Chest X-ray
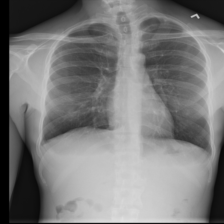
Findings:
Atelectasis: negative
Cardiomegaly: negative
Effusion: positive
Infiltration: negative
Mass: negative
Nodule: negative
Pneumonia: negative
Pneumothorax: negative
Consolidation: negative
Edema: negative
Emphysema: negative
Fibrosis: negative
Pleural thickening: negative
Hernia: negative